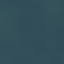
Land use / land cover: SeaLake